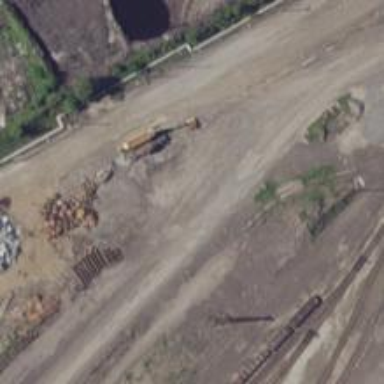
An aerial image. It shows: Disused railway spur.